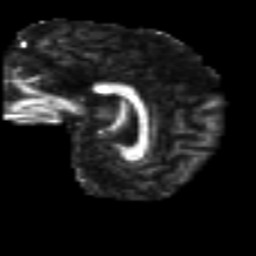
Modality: FA
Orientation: sagittal
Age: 36
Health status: ill
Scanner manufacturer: philips
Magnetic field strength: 3 T
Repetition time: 9 s
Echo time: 0.127 s